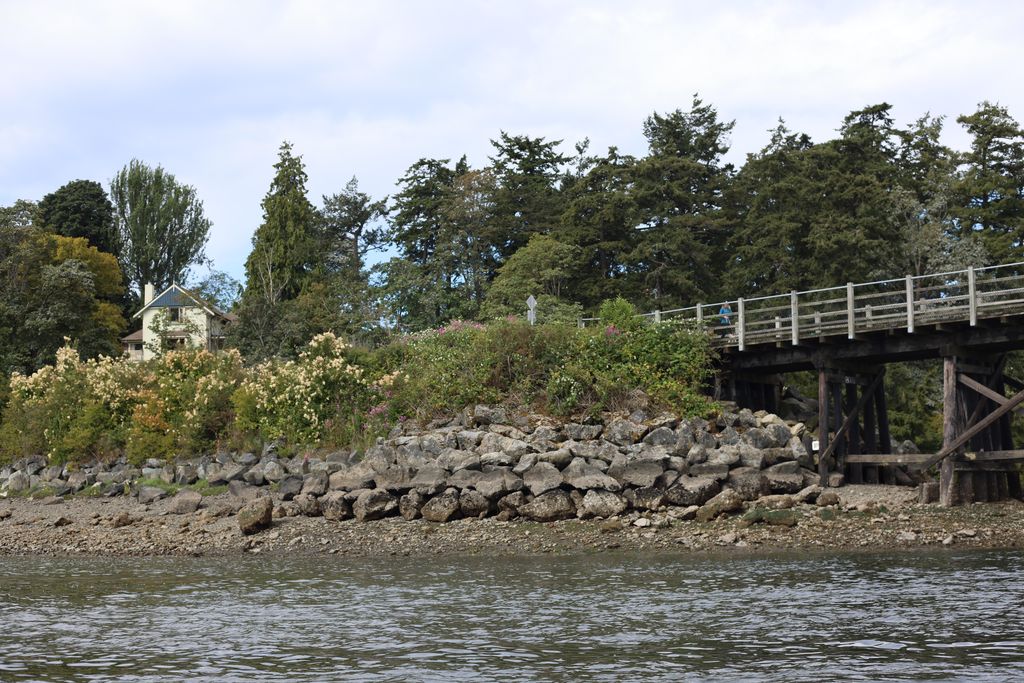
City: victoria